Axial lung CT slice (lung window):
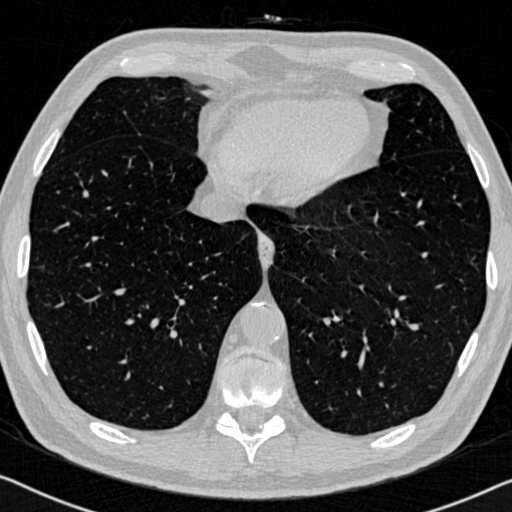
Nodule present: no